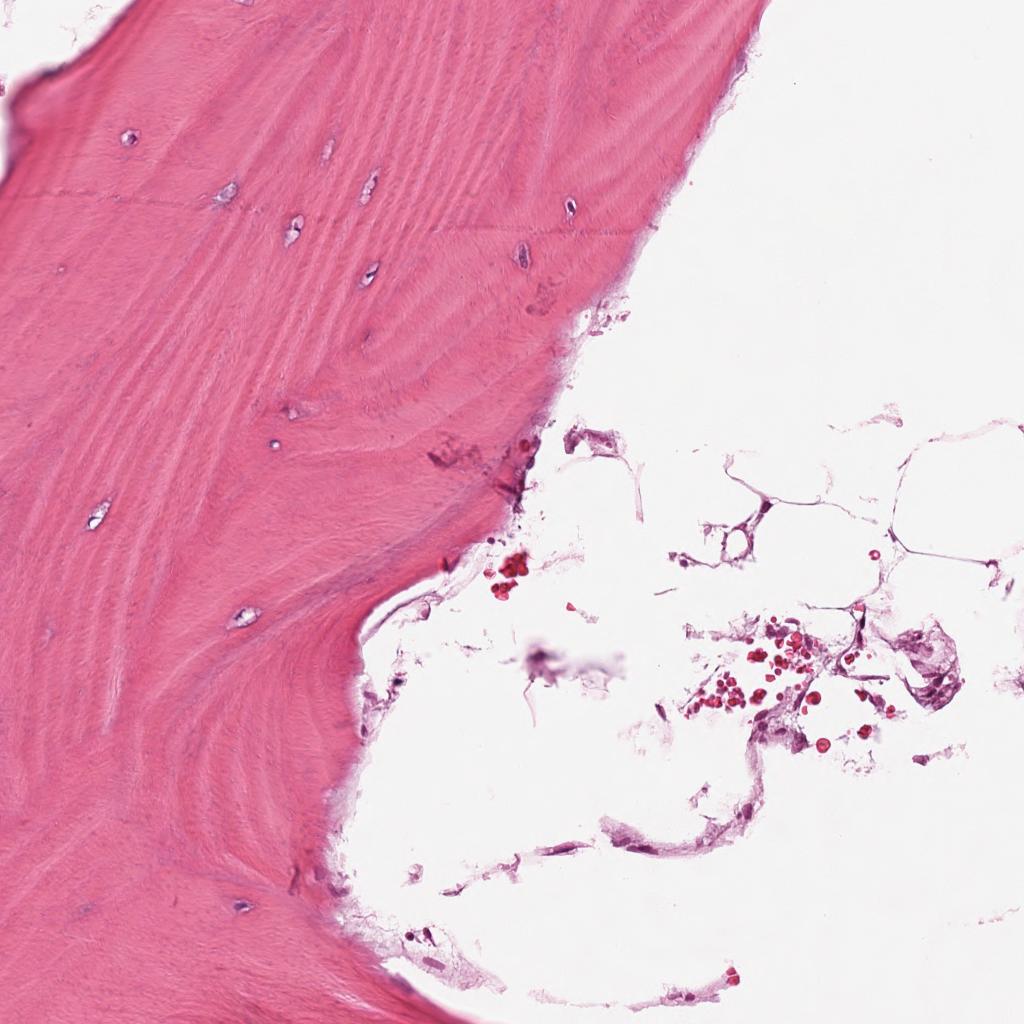
Label: Non-Tumor